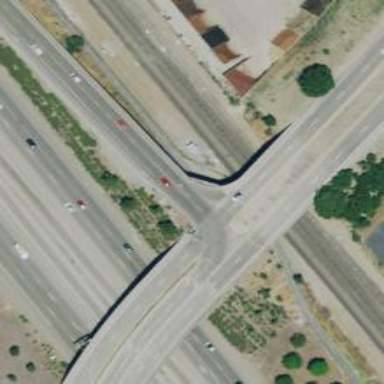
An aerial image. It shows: Trunk highway with expressway features.